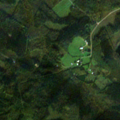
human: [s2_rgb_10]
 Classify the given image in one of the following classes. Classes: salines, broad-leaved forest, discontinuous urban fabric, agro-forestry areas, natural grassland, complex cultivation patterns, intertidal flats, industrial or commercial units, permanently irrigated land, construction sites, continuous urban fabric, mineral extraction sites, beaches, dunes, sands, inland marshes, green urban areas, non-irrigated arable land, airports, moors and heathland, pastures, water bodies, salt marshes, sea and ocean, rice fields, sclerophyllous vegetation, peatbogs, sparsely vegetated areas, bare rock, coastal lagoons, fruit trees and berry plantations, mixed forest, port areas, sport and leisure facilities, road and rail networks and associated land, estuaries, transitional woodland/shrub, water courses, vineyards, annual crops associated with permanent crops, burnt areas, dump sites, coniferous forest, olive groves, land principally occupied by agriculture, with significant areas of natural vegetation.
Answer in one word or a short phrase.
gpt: coniferous forest, mixed forest, transitional woodland/shrub